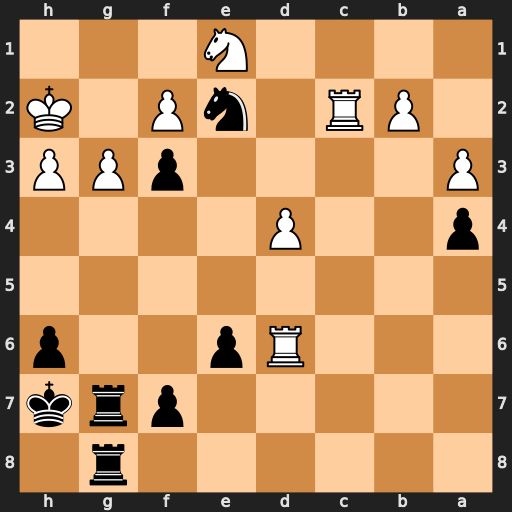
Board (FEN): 6r1/5prk/3Rp2p/8/p2P4/P4pPP/1PR1nP1K/4N3
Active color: b
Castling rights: -
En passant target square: -
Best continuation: Rxg3 Rxe2 Rg2+ Nxg2 Rxg2+